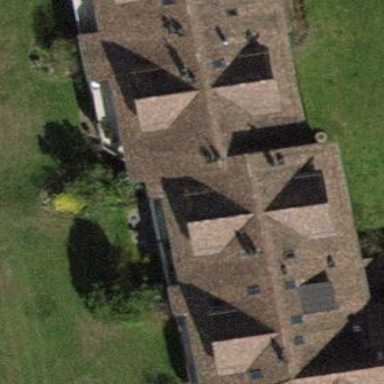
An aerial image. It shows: Gabled roof apartments building.